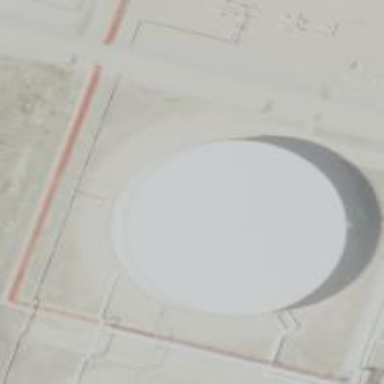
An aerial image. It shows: Storage tank which is man-made.